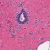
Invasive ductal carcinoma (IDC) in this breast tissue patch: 0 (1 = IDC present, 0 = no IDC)